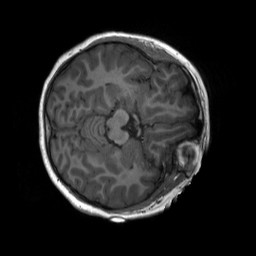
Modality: T1w
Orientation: axial
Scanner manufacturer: siemens
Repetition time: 2.3 s
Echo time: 0.00229 s